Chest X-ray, PA view. Patient: 69 years old, sex M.
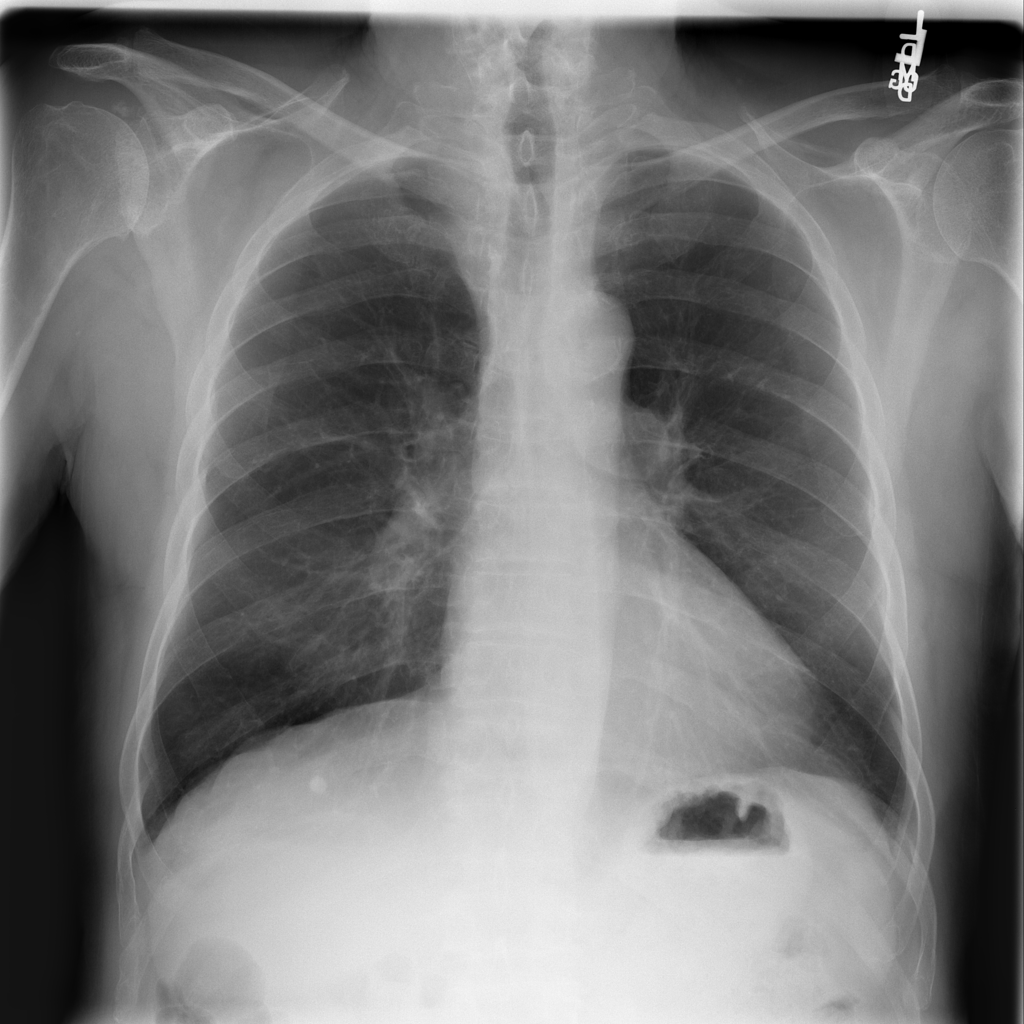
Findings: Infiltration